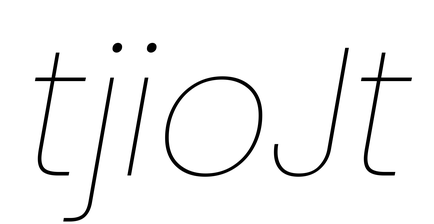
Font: Poppins-ThinItalic